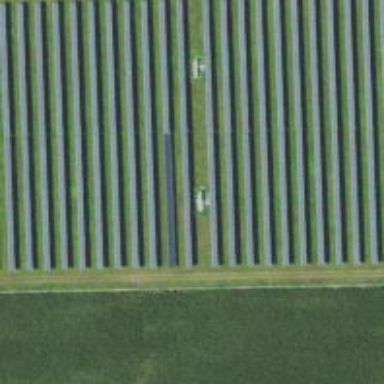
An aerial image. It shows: Solar power generator utilizing photovoltaic technology with solar photovoltaic panels.